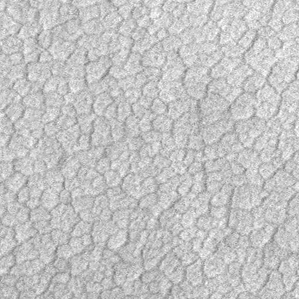
Label: frost